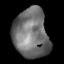
Tissue: lung
Cell type: Endothelial cells
Senescence score: 0.5744
Nuclear area (px): 1704
Mean DAPI intensity: 112.676